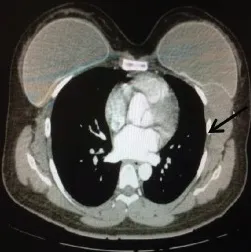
Third case. (a) Patient with fibromatosis of the left breast in the CT of the thorax: solid lesion adjacent to the mammary prosthesis.
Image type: radiology (ct)